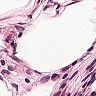
Metastatic tissue present: no